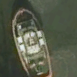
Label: Towing_vessel